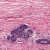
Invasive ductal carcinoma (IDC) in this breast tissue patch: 0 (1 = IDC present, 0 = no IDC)